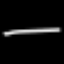
Label: line